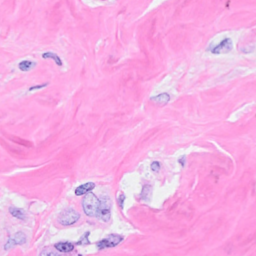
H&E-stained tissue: Breast